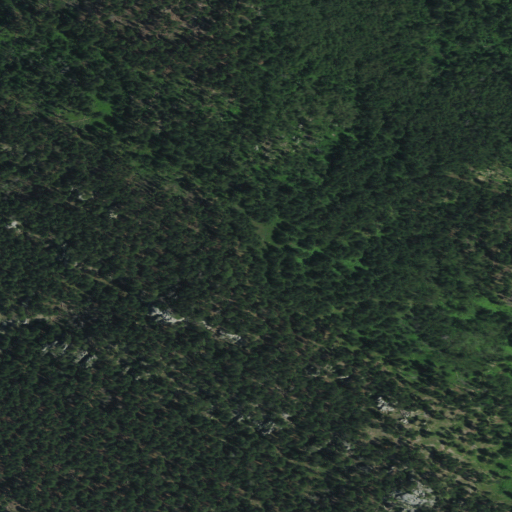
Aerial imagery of mountain in South Dakota named Tetro Rock containing evergreen forest and mixed forest